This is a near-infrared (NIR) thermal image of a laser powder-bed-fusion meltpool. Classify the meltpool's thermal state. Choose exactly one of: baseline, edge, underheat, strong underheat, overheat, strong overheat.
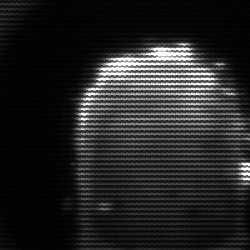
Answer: baseline